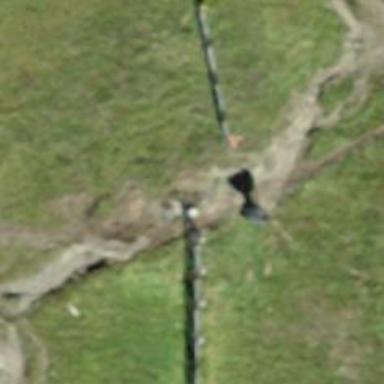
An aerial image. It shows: Wall barrier.